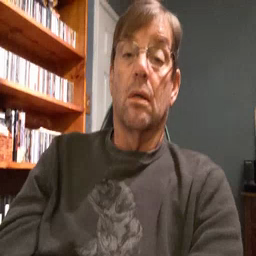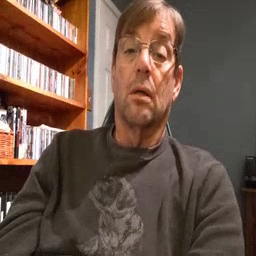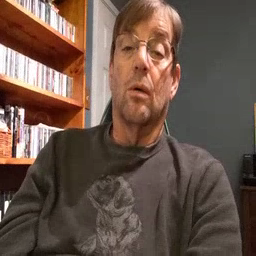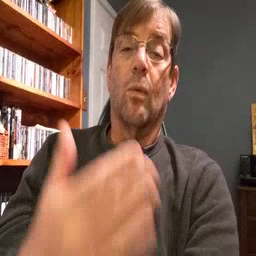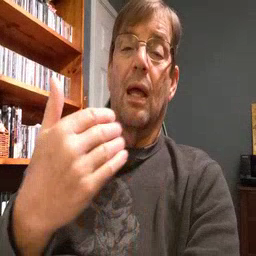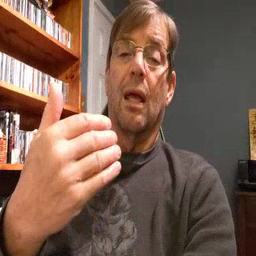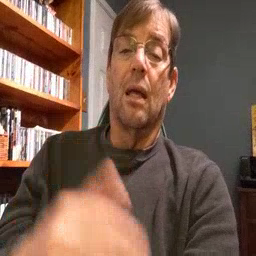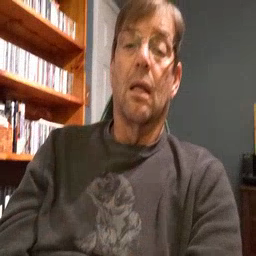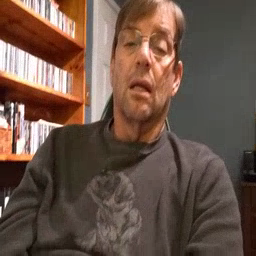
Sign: wait